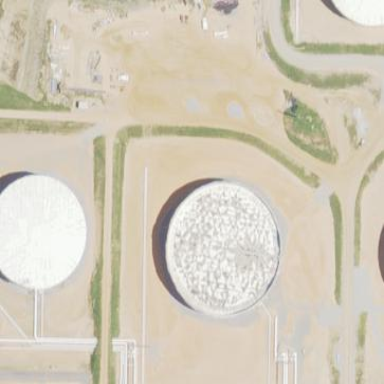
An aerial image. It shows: Storage tank that is man-made.